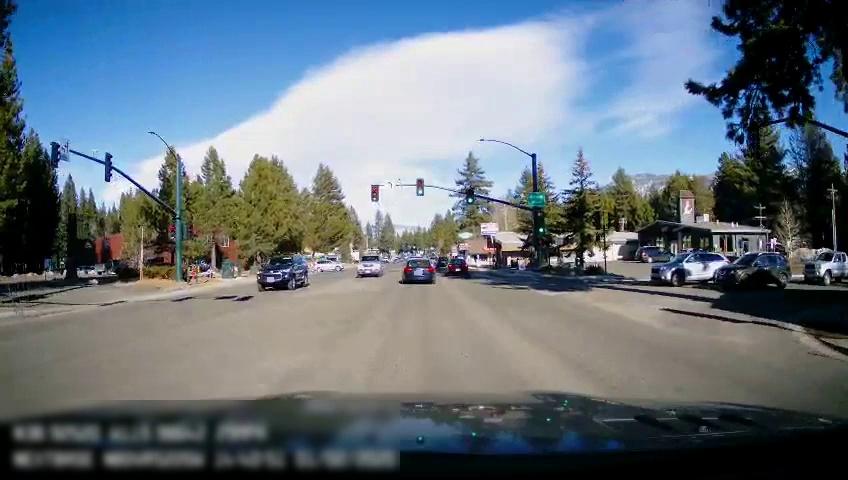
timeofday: Day
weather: Sunny
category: Drivable Space
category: Vehicles | SUV
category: Vehicles | Car
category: Vehicles | Car
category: Vehicles | SUV
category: Vehicles | Car
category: Vehicles | Car
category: Vehicles | SUV
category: Vehicles | SUV
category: Vehicles | SUV
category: Vehicles | Car
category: Traffic | Lights
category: Traffic | Lights
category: Traffic | Lights
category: Traffic | Signs
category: Traffic | Lights
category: Traffic | Lights
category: Traffic | Lights
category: Traffic | Signs
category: Traffic | Lights
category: Traffic | Signs